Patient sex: F
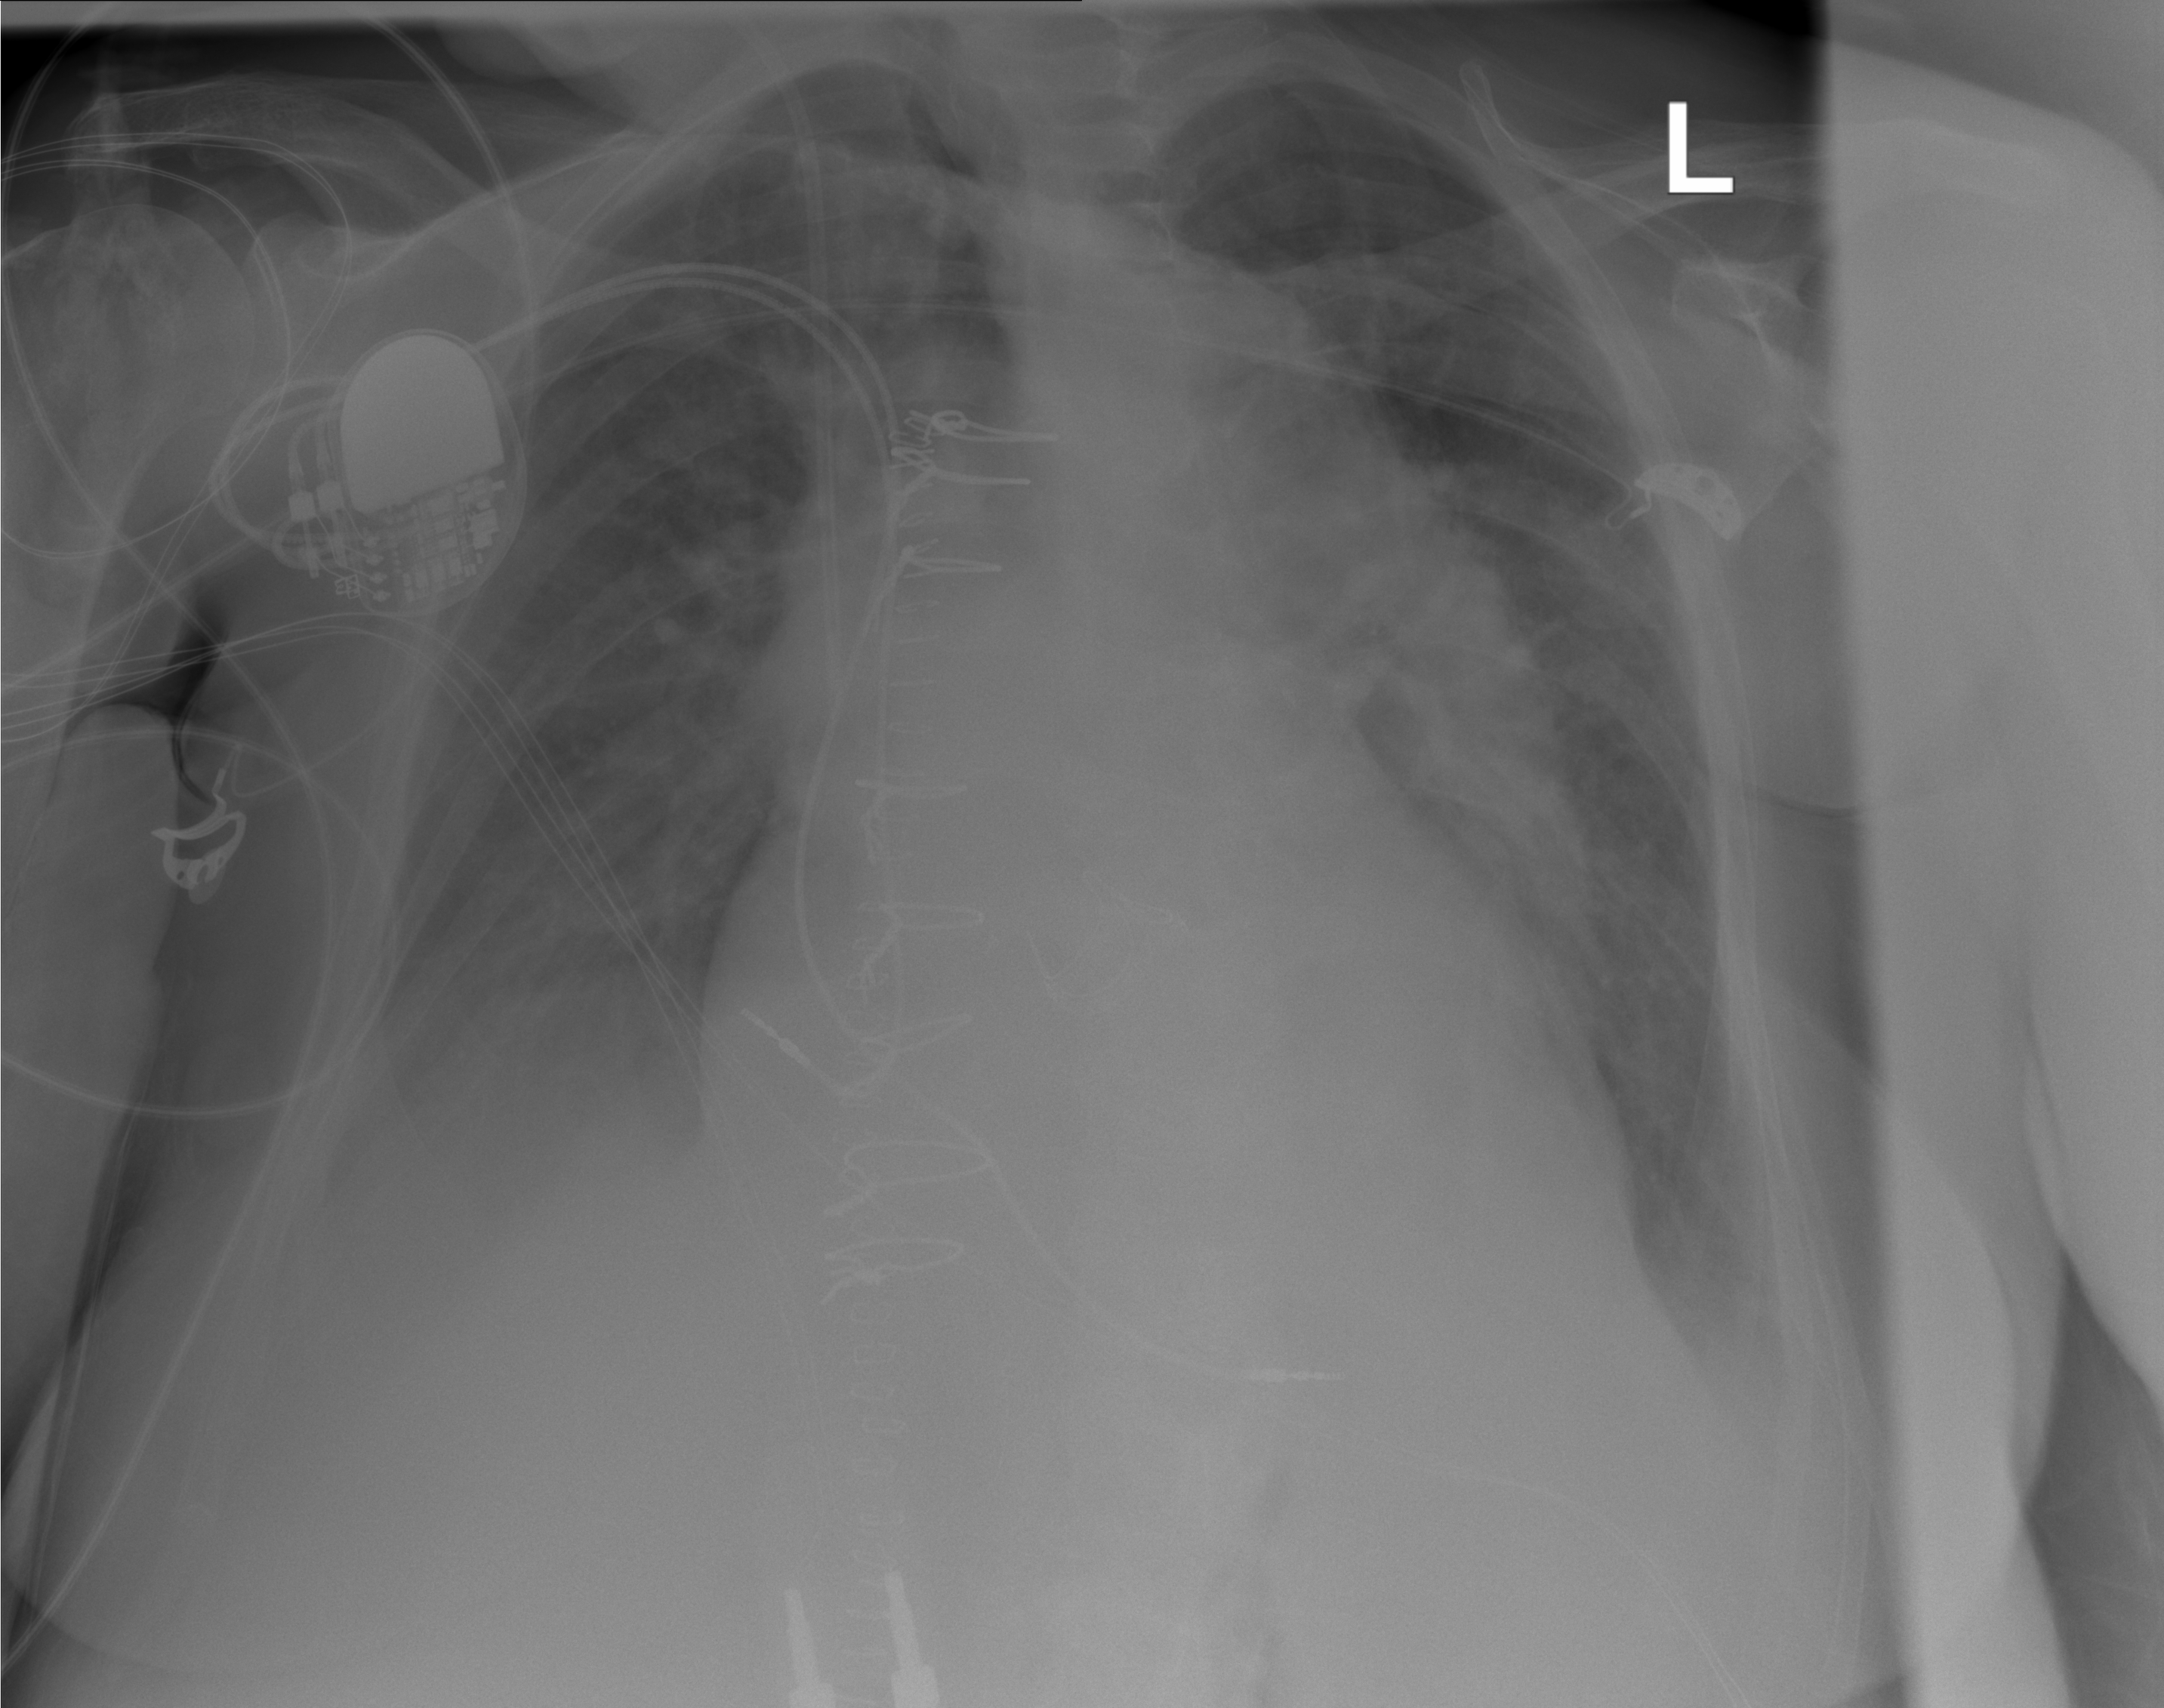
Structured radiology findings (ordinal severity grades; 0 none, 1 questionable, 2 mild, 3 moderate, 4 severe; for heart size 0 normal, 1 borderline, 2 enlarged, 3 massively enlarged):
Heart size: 2
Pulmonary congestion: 2
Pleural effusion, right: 2
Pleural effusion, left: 1
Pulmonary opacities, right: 0
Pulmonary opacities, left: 2
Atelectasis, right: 2
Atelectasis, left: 2